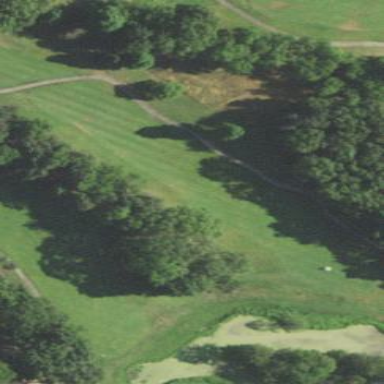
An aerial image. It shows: Scenic golf fairway.